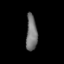
Tissue: lung
Cell type: Endothelial cells
Senescence score: 0.5434
Nuclear area (px): 389
Mean DAPI intensity: 117.725